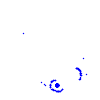
Particle: pion